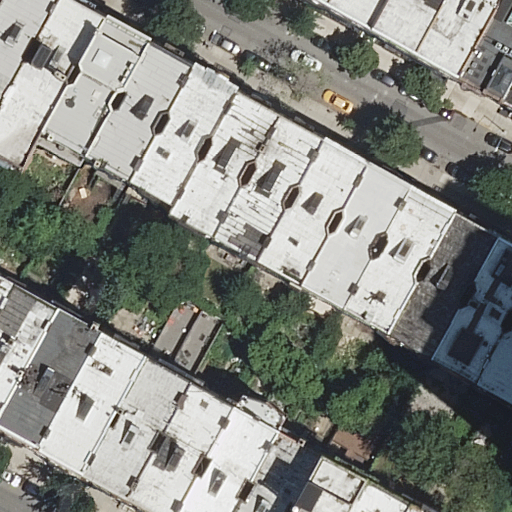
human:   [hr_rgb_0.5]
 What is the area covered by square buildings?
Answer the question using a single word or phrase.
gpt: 0m2

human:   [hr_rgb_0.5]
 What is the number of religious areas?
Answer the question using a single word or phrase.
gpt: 0

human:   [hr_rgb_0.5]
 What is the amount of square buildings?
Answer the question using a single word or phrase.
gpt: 0

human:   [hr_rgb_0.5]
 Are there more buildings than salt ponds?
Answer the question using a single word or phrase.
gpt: yes

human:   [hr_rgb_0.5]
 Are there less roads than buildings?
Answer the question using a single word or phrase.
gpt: yes

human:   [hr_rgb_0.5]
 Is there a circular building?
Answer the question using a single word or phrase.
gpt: no

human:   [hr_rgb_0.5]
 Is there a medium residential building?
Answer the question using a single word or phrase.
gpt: yes

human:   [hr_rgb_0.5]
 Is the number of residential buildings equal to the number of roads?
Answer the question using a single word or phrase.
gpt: no

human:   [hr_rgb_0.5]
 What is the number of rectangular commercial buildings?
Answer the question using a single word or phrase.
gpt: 0

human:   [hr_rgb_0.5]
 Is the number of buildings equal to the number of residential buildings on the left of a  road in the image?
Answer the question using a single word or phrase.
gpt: no

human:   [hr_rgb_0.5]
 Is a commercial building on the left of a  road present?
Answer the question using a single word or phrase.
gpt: no

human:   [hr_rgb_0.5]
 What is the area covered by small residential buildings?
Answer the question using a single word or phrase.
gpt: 265m2

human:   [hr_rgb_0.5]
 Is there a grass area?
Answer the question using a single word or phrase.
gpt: no

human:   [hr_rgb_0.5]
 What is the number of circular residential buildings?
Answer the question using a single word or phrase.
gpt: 0

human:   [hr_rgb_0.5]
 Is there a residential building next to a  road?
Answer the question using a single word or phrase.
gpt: yes

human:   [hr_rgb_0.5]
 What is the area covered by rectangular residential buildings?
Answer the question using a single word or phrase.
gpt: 2031m2

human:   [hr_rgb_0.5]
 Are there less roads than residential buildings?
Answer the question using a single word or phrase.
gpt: yes

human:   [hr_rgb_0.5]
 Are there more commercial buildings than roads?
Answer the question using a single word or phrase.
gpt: no

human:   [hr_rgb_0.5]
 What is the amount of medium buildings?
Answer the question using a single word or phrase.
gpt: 22

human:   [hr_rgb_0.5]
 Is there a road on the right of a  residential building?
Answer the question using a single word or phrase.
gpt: yes

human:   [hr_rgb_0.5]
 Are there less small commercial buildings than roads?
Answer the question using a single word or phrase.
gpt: yes

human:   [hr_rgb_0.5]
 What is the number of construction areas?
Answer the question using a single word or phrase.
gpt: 0

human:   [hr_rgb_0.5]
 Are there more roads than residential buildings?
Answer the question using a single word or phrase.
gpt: no

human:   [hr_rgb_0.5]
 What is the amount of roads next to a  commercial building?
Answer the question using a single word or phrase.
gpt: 0

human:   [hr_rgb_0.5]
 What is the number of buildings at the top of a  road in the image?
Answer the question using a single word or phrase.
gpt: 25

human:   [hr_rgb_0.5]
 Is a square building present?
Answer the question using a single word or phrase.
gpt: no

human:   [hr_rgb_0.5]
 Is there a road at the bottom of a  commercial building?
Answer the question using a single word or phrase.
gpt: no

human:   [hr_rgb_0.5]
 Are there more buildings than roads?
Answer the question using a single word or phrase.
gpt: yes

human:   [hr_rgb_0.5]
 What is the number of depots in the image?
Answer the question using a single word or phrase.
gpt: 0

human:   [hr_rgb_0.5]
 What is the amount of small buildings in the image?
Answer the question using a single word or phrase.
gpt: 9

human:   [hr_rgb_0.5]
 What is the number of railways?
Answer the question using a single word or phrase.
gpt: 0

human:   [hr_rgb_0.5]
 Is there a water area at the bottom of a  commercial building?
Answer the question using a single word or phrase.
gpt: no

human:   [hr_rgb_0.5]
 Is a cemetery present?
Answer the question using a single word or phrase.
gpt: no

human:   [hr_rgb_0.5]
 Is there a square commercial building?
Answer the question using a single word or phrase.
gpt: no

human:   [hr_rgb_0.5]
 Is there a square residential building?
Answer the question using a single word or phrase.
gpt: no

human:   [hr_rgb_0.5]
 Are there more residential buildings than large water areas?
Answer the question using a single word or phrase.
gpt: yes